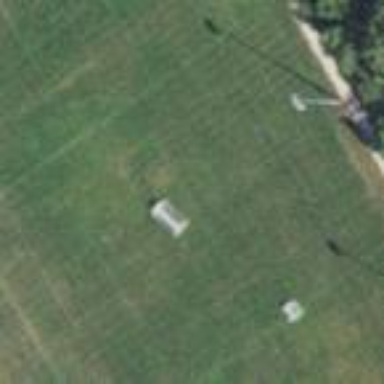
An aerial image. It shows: Soccer pitch for outdoor sports and leisure activities.